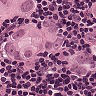
Metastatic tissue present: yes